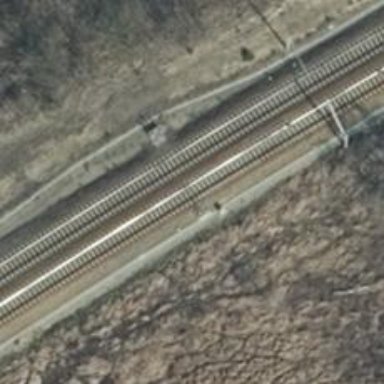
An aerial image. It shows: Railway signal.